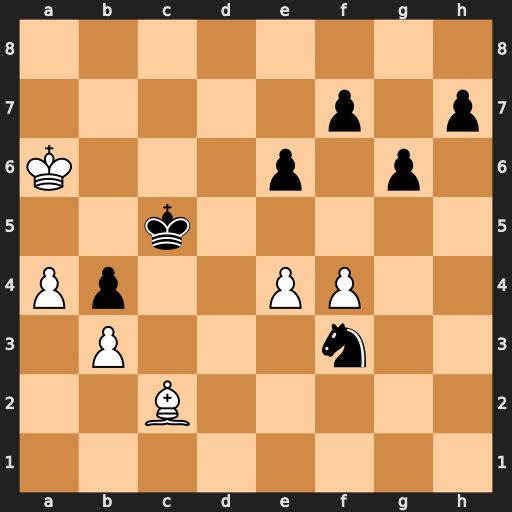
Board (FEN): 8/5p1p/K3p1p1/2k5/Pp2PP2/1P3n2/2B5/8
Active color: w
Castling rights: -
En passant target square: -
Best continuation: Kb7 Nd4 a5 Nxc2 a6 Nd4 a7